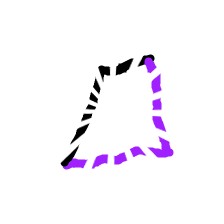
Shape: trapezoid